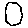
Label: hexagon